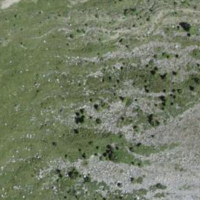
EUNIS habitat code: 23
Species observed at this site:
Gentiana verna